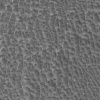
Atmospheric dust classification: not_dusty